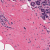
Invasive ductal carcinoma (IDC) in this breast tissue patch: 0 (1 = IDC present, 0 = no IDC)